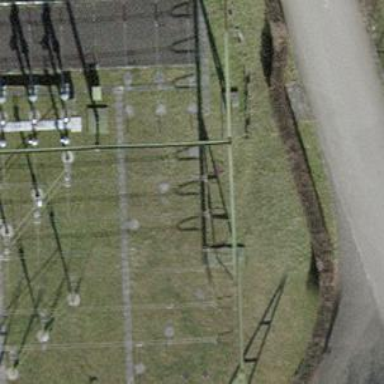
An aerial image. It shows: Insulator used in power equipment.